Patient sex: M
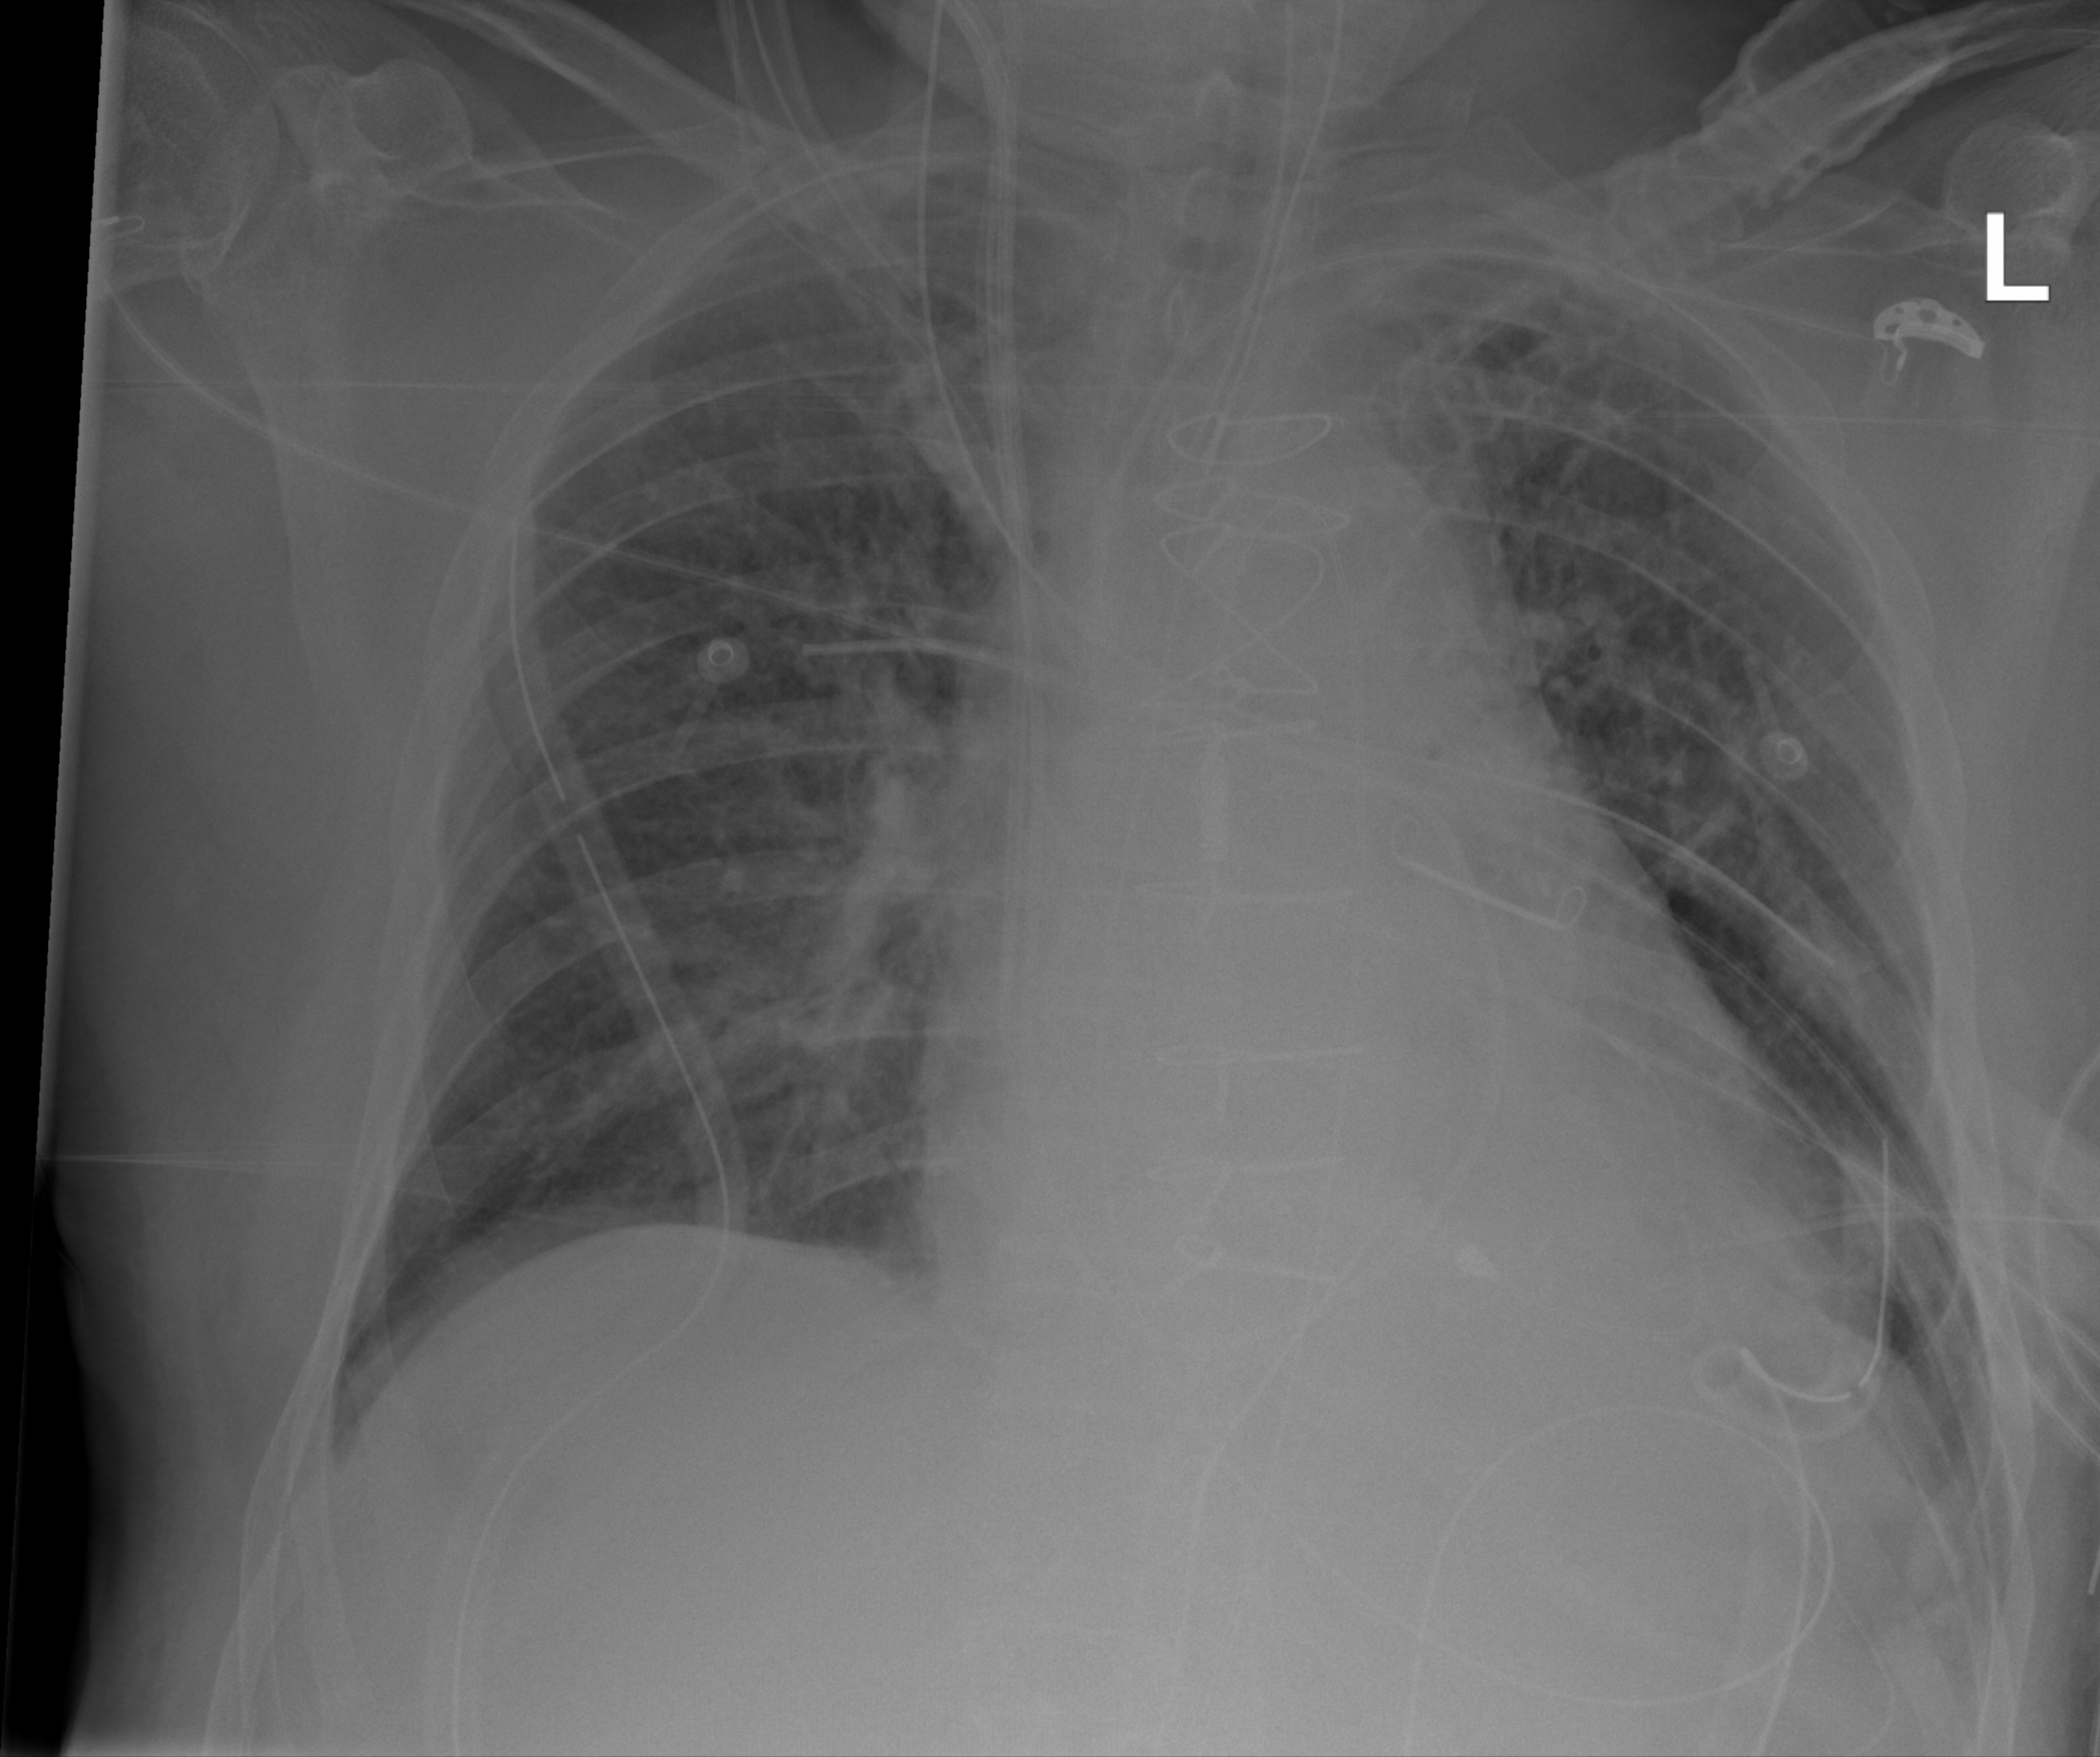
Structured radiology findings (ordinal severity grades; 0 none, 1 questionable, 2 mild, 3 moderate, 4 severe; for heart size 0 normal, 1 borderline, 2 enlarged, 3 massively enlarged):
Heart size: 2
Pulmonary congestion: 2
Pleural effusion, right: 0
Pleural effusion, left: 1
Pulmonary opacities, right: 2
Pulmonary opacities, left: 2
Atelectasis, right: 2
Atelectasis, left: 2